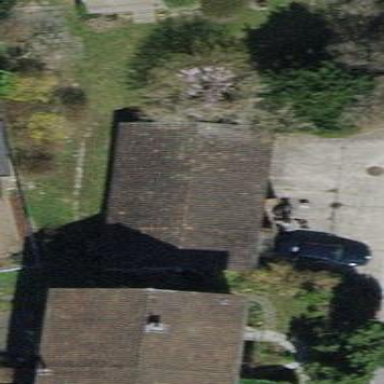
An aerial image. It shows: Garages with tile roofs.